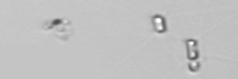
Label: Chaetoceros